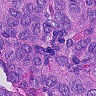
Metastatic tissue present: yes